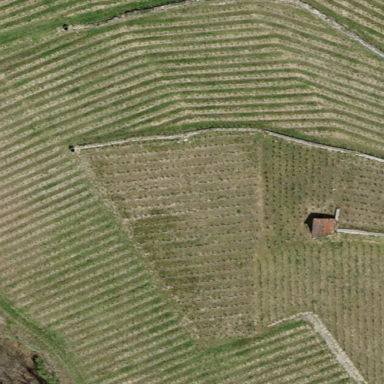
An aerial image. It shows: Vineyard growing grapes.